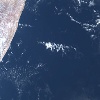
Label: water